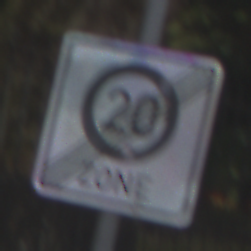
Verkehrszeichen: EndeZone20
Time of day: MorningAfternoon
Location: Outdoor (Urban)
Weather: Overcast
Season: NotSpecified
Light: Natural